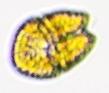
Label: Akashiwo